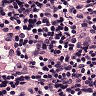
Metastatic tissue present: no